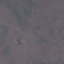
Land use / land cover: HerbaceousVegetation